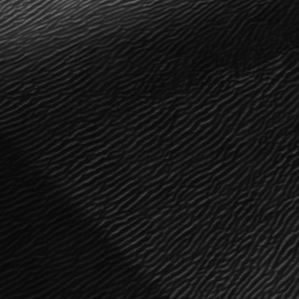
Label: frost